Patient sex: M
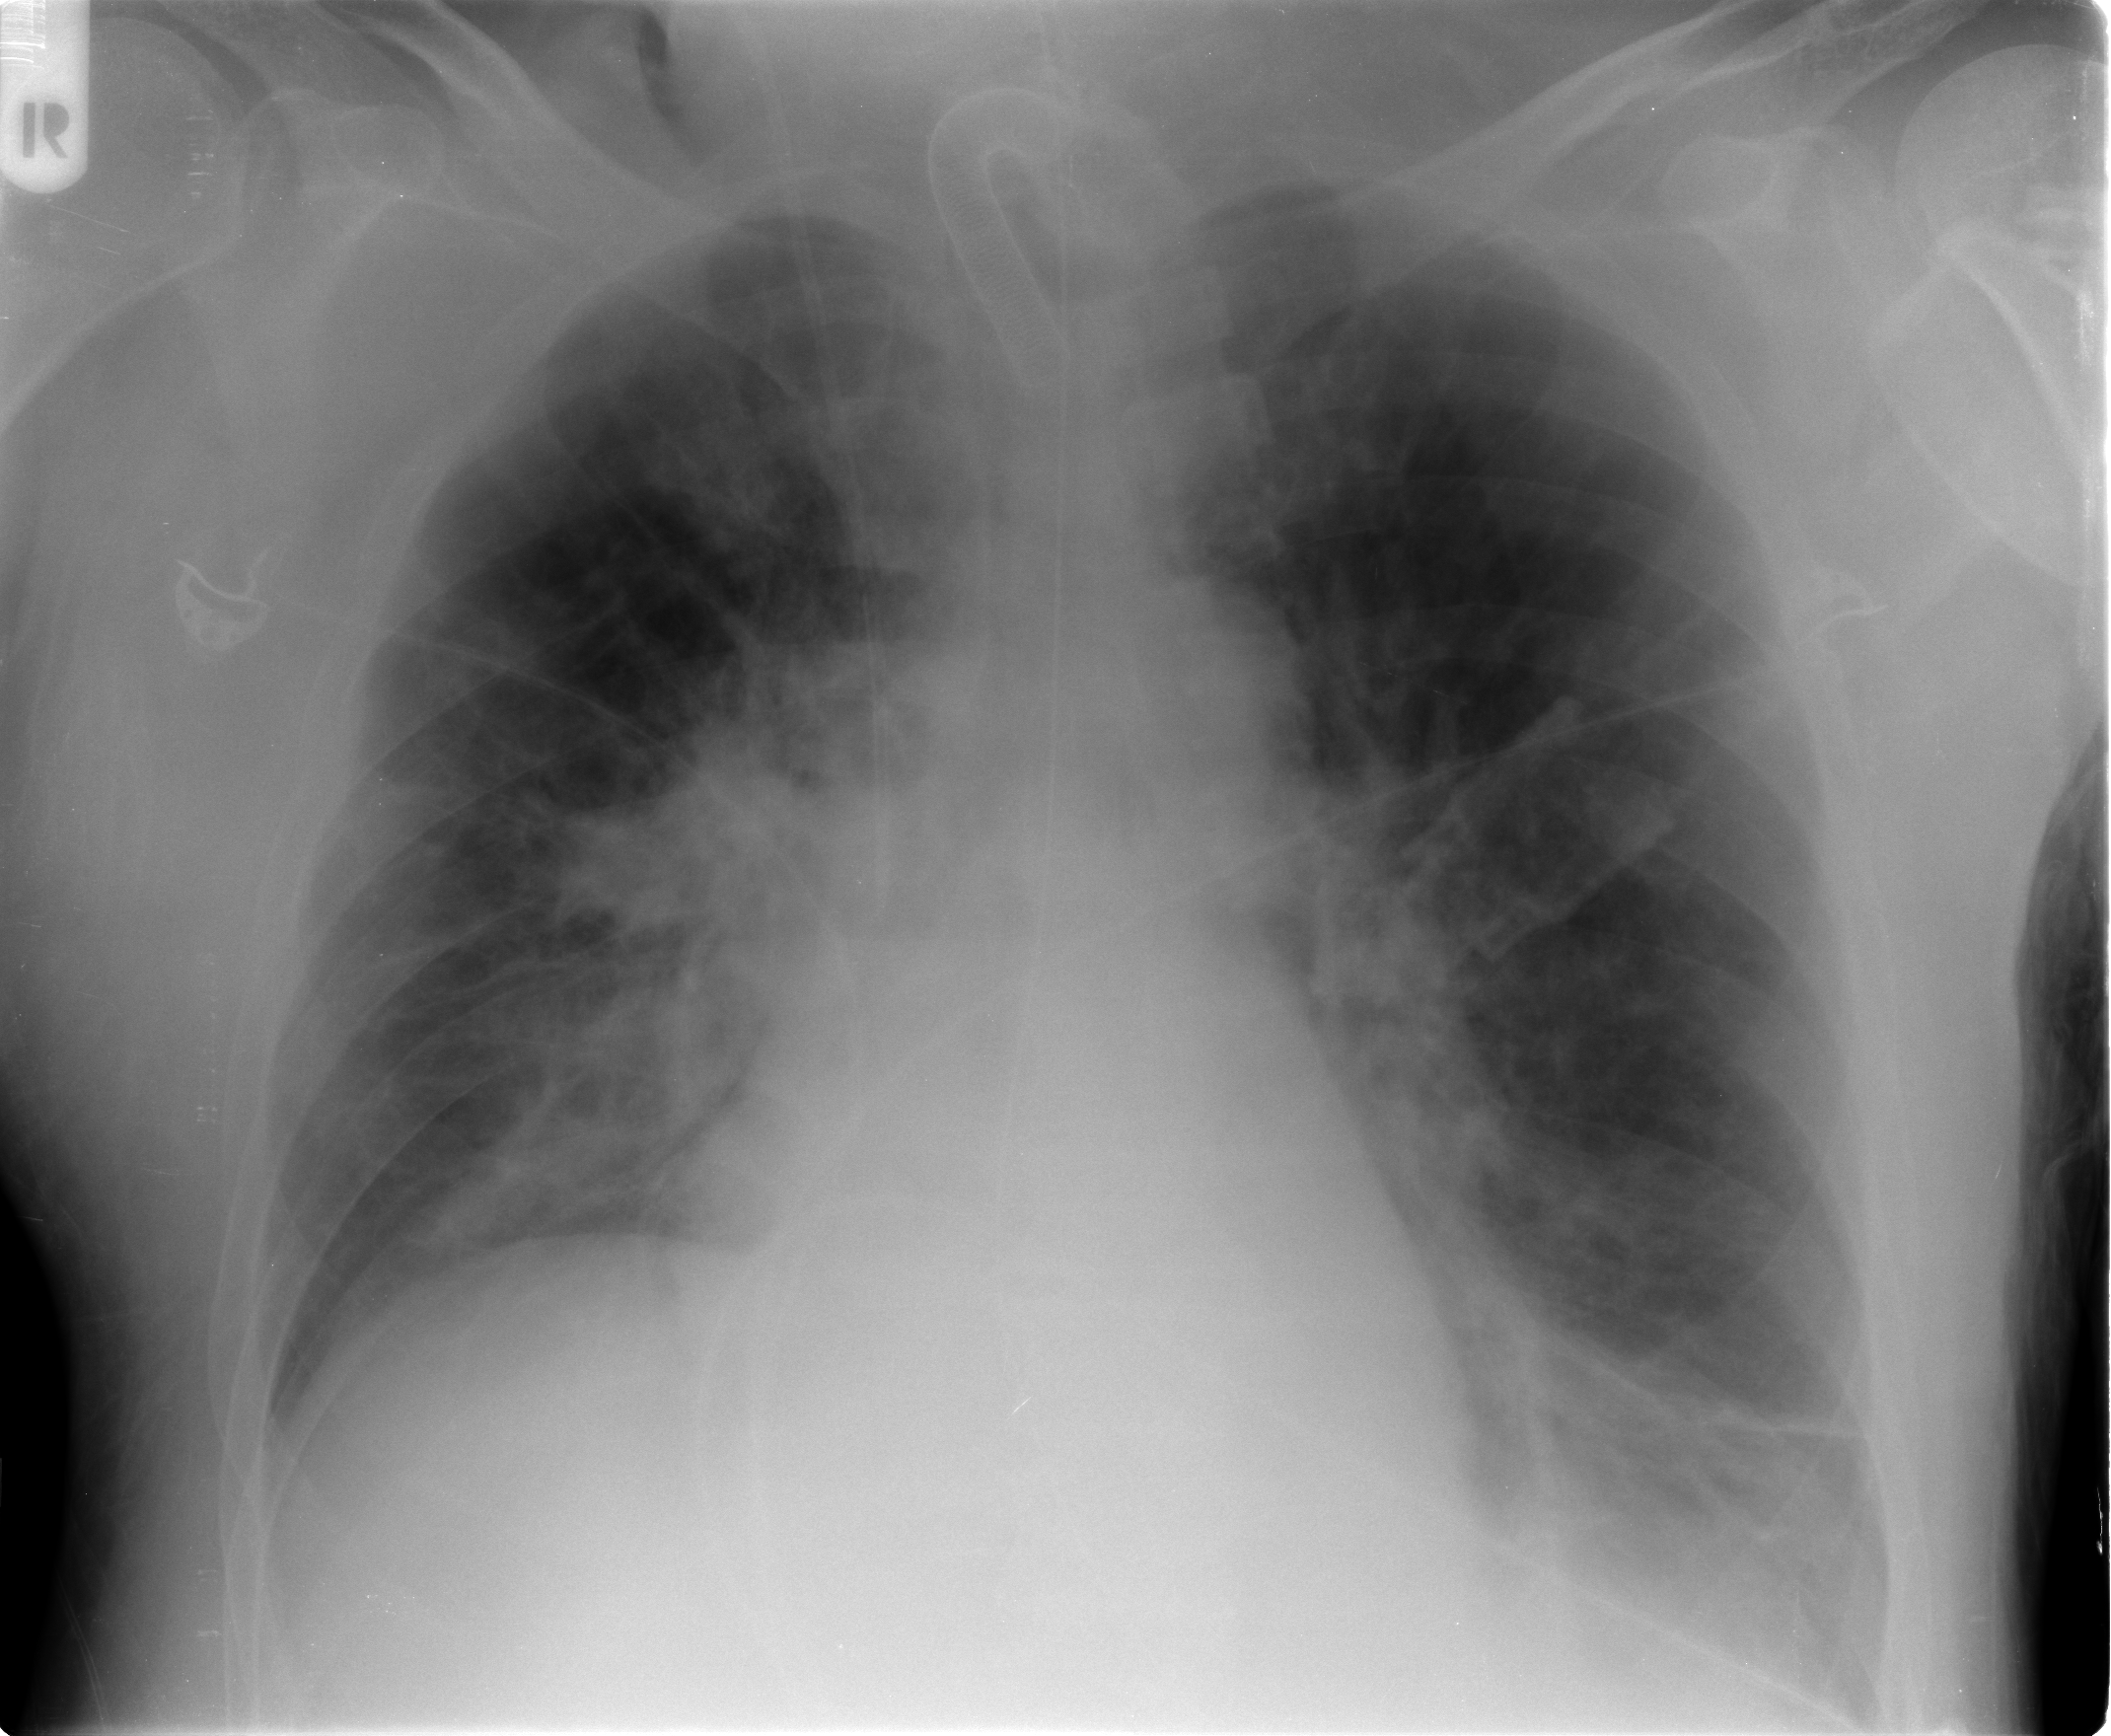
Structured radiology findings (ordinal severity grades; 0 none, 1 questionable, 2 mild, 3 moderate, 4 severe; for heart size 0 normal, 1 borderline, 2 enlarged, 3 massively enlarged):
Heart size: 0
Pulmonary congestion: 0
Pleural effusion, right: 0
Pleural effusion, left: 2
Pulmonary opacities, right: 1
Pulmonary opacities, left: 2
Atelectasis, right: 0
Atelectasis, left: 1